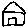
Label: house